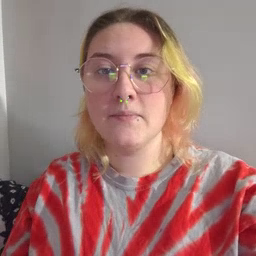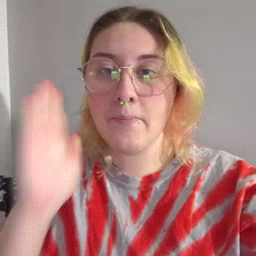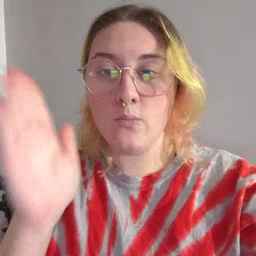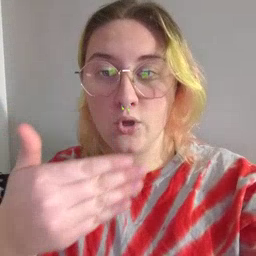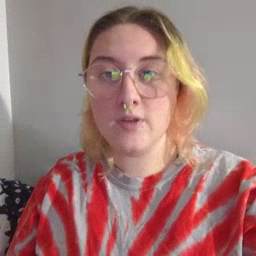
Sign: bedroom